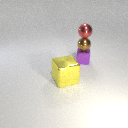
small red metal sphere above small purple metal cube